Question: How would I increment a variable when the user swipes to the right or left in my horizontal UIScrollView.
For example;
'''
var pageNumber = 1
'''
When the user swipes right it increments by 1 and when swipes left it decrements by 1 -
Here is my scrollView code that is initiated in the viewDidLoad function.
'''
for (var i : Int = 0; i < numberOfQuestions ;i++)
{
//Construct the view by using the Template XIB file
var array : NSArray = NSBundle.mainBundle().loadNibNamed("QuestionView", owner: self, options: nil);
var view : QuestionView = array.objectAtIndex(0) as! QuestionView
// Set the scroll view to global variable
scrollViewQuiz = view
questionLabel.text = questions[currentQuestionIndexView].question
questionViews.addObject(view);
view.setTranslatesAutoresizingMaskIntoConstraints(false);
view.backgroundColor = UIColor.clearColor();
//Add to the scrollView
scrollView.addSubview(view);
//Add the top Constraints, they need to fit the superview
let views : NSDictionary = ["view" : view,"scrollView" : scrollView];
let constraints : NSArray = NSLayoutConstraint.constraintsWithVisualFormat("V:|[view(==scrollView)]|", options: NSLayoutFormatOptions.allZeros, metrics: nil, views: views as [NSObject : AnyObject]);
scrollView.addConstraints(constraints as! [AnyObject]);
// Increments the question
currentQuestionIndexView++
}
contentView.backgroundColor = UIColor.clearColor();
var viewsDictionary : NSMutableDictionary = NSMutableDictionary(dictionary: ["scrollView" : scrollView]);
var visualFormat : NSMutableString = ("H:|").mutableCopy() as! NSMutableString;
//With all the views created, create the Layout Constraints for the horizontal logic
for (var i : Int = 0; i < numberOfQuestions; i++)
{
viewsDictionary.setValue(self.questionViews[i], forKey: NSString(format: "view%d", i) as String);
visualFormat.appendFormat("[view%d(==scrollView)]", i);
}
visualFormat.appendString("|");
constraints = NSLayoutConstraint.constraintsWithVisualFormat(visualFormat as String, options: NSLayoutFormatOptions.allZeros, metrics: nil, views: viewsDictionary as [NSObject : AnyObject]);
scrollView.addConstraints(constraints as! [AnyObject]);
}
'''
## View Did Load UPDATE
'''
override func viewDidLoad() {
// QUIZ LOGIC START
shuffleQuestions()
// UI CONSTRAINTS AND VIEW GENERATION
//Example of using 3 questions
var scrollView = self.scrollView;
scrollView.setTranslatesAutoresizingMaskIntoConstraints(false);
self.view.setTranslatesAutoresizingMaskIntoConstraints(false);
self.contentView.setTranslatesAutoresizingMaskIntoConstraints(false);
//Constraints
var constraints : NSArray;
for (var i : Int = 0; i < numberOfQuestions ;i++)
{
//Construct the view by using the Template XIB file
var array : NSArray = NSBundle.mainBundle().loadNibNamed("QuestionView", owner: self, options: nil);
var view : QuestionView = array.objectAtIndex(0) as! QuestionView
// Set the scroll view to global variable
scrollViewQuiz = view
questionLabel.text = questions[currentQuestionIndexView].question
questionViews.addObject(view);
view.setTranslatesAutoresizingMaskIntoConstraints(false);
view.backgroundColor = UIColor.clearColor();
//Add to the scrollView
scrollView.addSubview(view);
//Add the top Constraints, they need to fit the superview
let views : NSDictionary = ["view" : view,"scrollView" : scrollView];
let constraints : NSArray = NSLayoutConstraint.constraintsWithVisualFormat("V:|[view(==scrollView)]|", options: NSLayoutFormatOptions.allZeros, metrics: nil, views: views as [NSObject : AnyObject]);
scrollView.addConstraints(constraints as! [AnyObject]);
let leftSwipeRecognizer = UISwipeGestureRecognizer(target: self, action: "handleLeftSwipe:")
leftSwipeRecognizer.direction = .Left
scrollViewQuiz!.addGestureRecognizer(leftSwipeRecognizer)
let rightSwipeRecognizer = UISwipeGestureRecognizer(target: self, action: "handleRightSwipe:")
rightSwipeRecognizer.direction = .Right
scrollViewQuiz!.addGestureRecognizer(rightSwipeRecognizer)
// Increments the question
currentQuestionIndexView++
}
contentView.backgroundColor = UIColor.clearColor();
var viewsDictionary : NSMutableDictionary = NSMutableDictionary(dictionary: ["scrollView" : scrollView]);
var visualFormat : NSMutableString = ("H:|").mutableCopy() as! NSMutableString;
//With all the views created, create the Layout Constraints for the horizontal logic
for (var i : Int = 0; i < numberOfQuestions; i++)
{
viewsDictionary.setValue(self.questionViews[i], forKey: NSString(format: "view%d", i) as String);
visualFormat.appendFormat("[view%d(==scrollView)]", i);
}
visualFormat.appendString("|");
constraints = NSLayoutConstraint.constraintsWithVisualFormat(visualFormat as String, options: NSLayoutFormatOptions.allZeros, metrics: nil, views: viewsDictionary as [NSObject : AnyObject]);
scrollView.addConstraints(constraints as! [AnyObject]);
}
'''
## Update 3 ##
'''
//Add to the scrollView
scrollView.addSubview(view);
scrollView.addSubview(scrollViewQuiz!)
'''
## Update 4

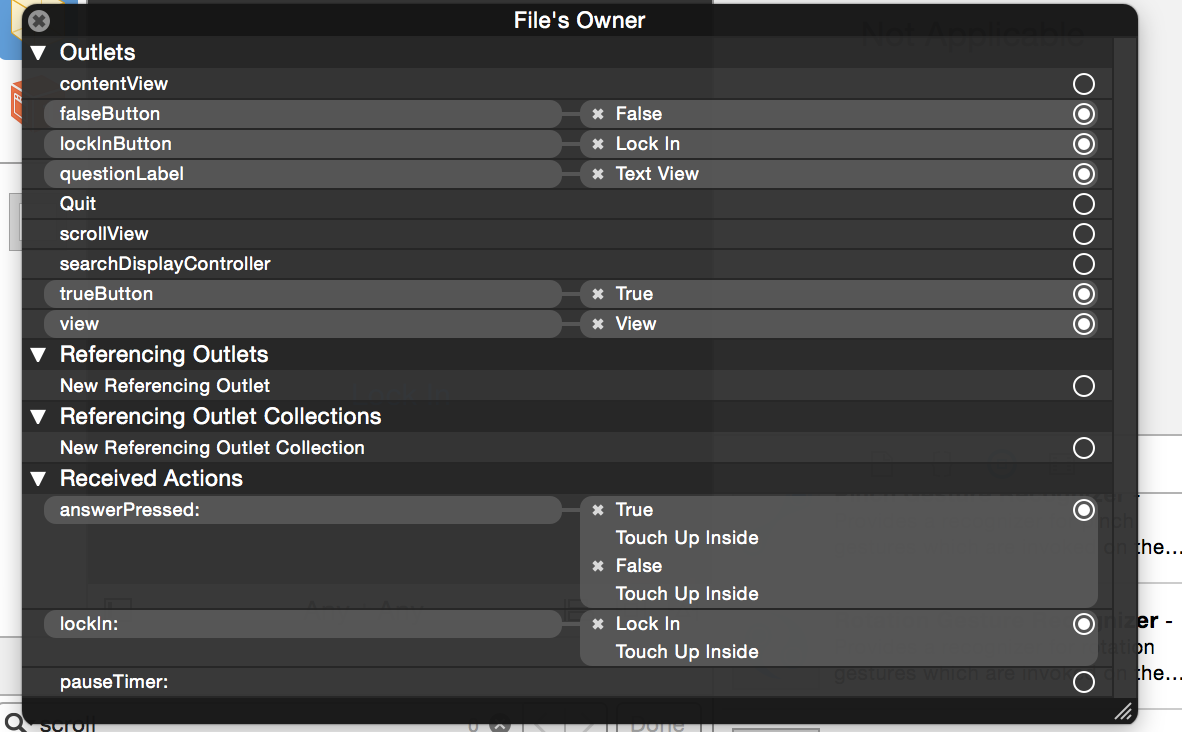
Answer: I'm assuming you can't use the 'paging' property of UIScrollView.
Contrary to the previous answer, you will actually need two different swipe recognizers. See <URL>
I understand that you want to detect swipes on the scroll view. To accomplish this, you could add two UISwipeGestureRecognizers to your scrollView, one for left swipes and one for right swipes like so:
'''
// add to viewDidLoad
let leftSwipeRecognizer = UISwipeGestureRecognizer(target: self, action: "handleLeftSwipe:")
leftSwipeRecognizer.direction = .Left
scrollView.addGestureRecognizer(leftSwipeRecognizer)
let rightSwipeRecognizer = UISwipeGestureRecognizer(target: self, action: "handleRightSwipe:")
rightSwipeRecognizer.direction = .Right
scrollView.addGestureRecognizer(rightSwipeRecognizer)
...
// add to your view controller subclass
func handleLeftSwipe(sender: UISwipeGestureRecognizer) {
self.pageNumber = min(PageCount, self.pageNumber + 1)
}
func handleRightSwipe(sender: UISwipeGestureRecognizer) {
self.pageNumber = max(0, self.pageNumber - 1)
}
'''